Field crop: maize
Growth stage: 2
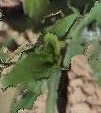
Species: maize